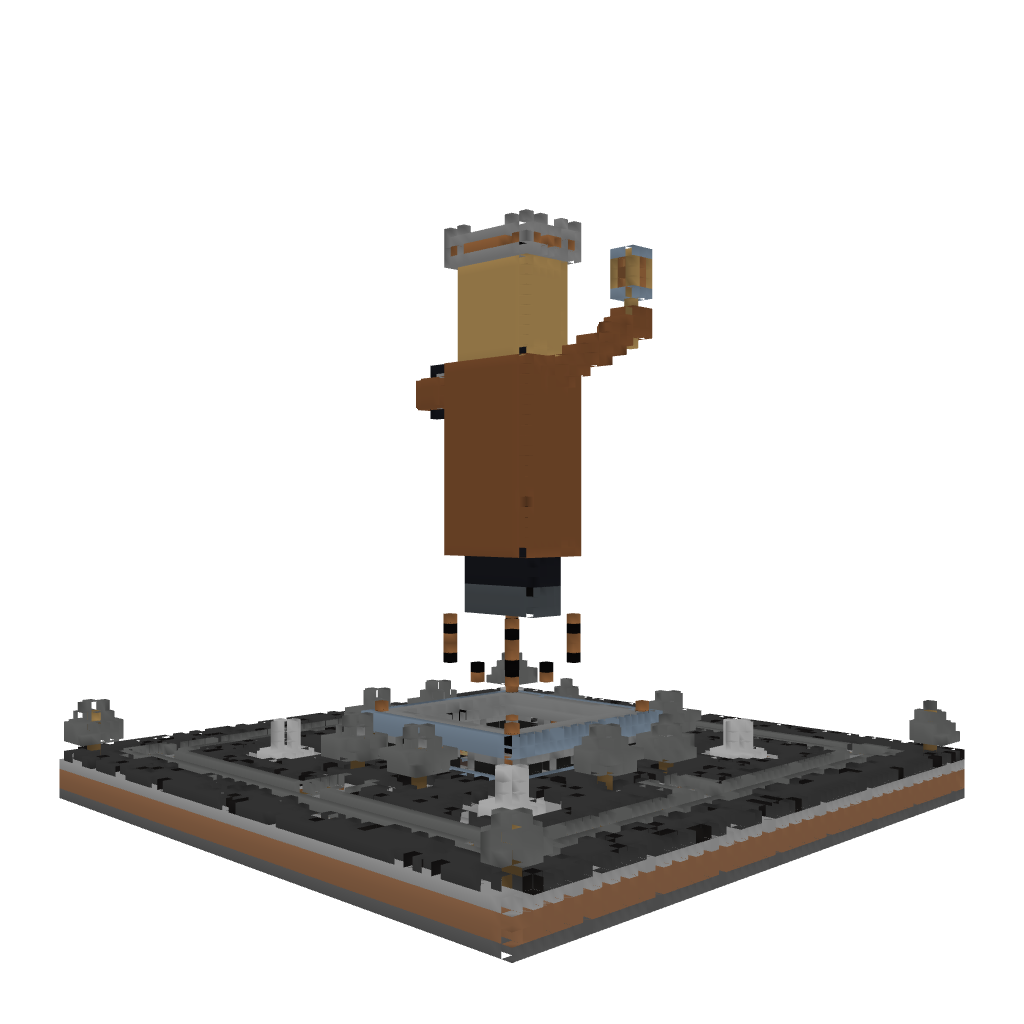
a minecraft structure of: King Statue